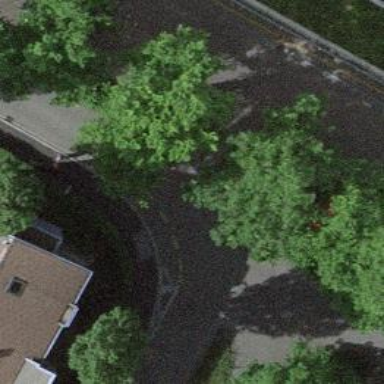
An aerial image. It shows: Residential road with asphalt surface and opposite lane cycleway.